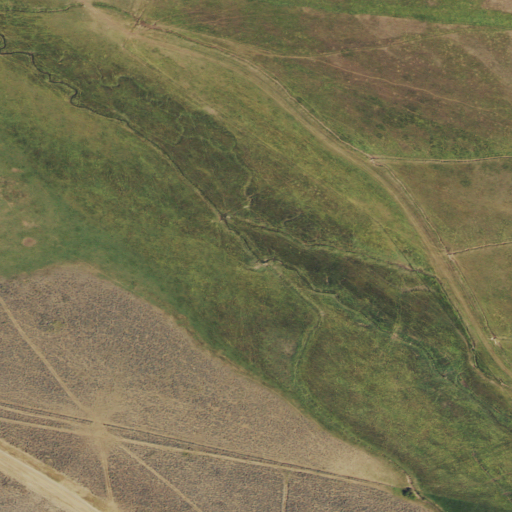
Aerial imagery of valley in Wyoming named Meadow Canyon containing herbaceous wetlands, pasture, and shrub